Field crop: maize
Growth stage: 1
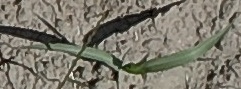
Species: sorghum